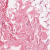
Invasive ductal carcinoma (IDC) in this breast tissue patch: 0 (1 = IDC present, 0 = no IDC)